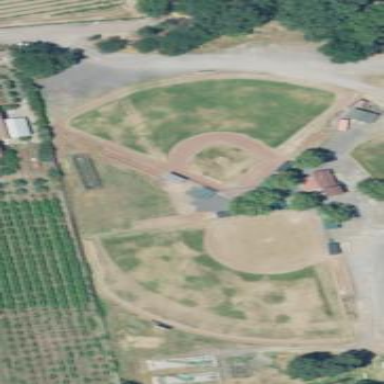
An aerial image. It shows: Baseball pitch for leisure land.